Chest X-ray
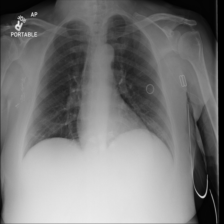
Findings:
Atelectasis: negative
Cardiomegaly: negative
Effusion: negative
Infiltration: negative
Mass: negative
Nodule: negative
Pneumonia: negative
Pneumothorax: negative
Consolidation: negative
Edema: negative
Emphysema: negative
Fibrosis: negative
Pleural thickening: negative
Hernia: negative